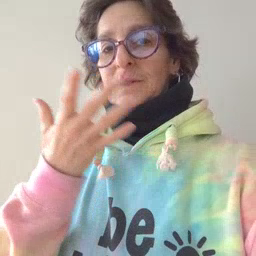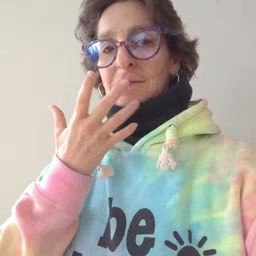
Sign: grass